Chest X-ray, PA view. Patient: 61 years old, sex M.
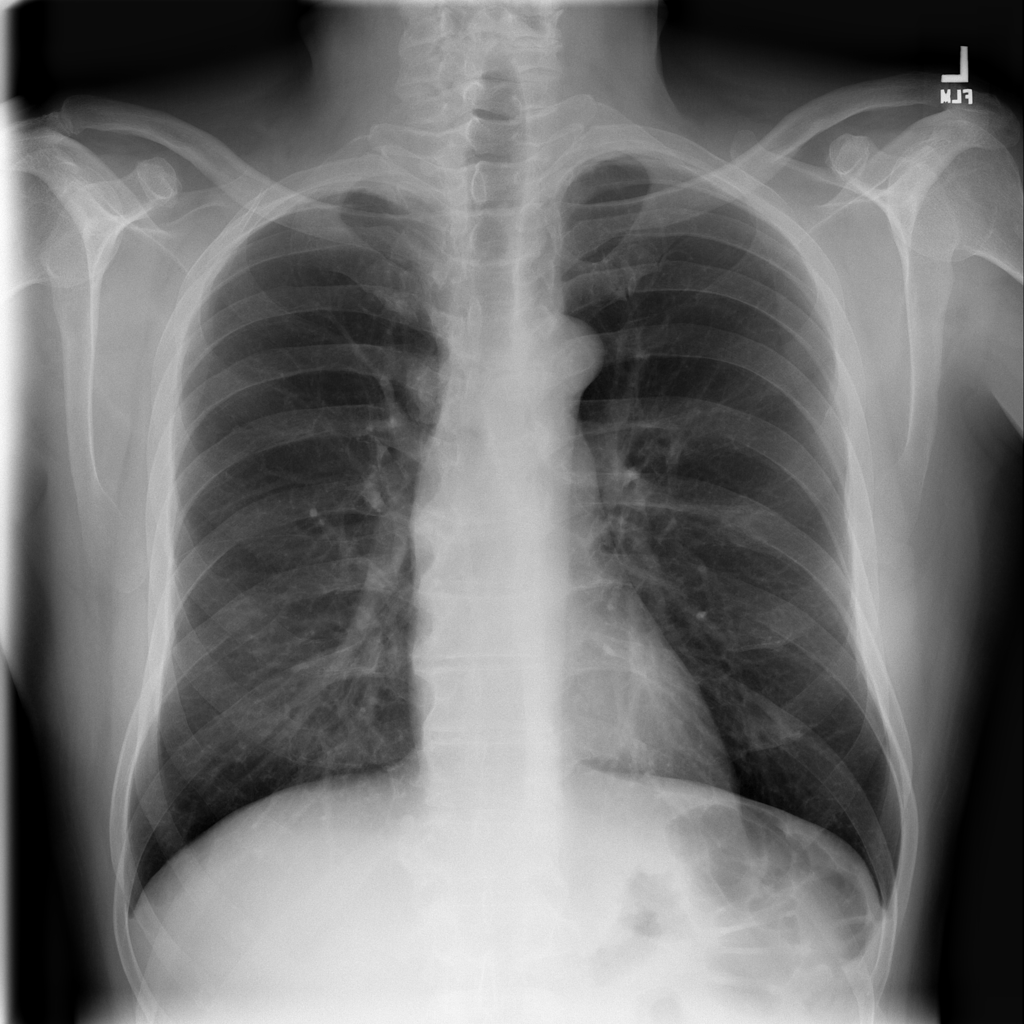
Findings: No Finding